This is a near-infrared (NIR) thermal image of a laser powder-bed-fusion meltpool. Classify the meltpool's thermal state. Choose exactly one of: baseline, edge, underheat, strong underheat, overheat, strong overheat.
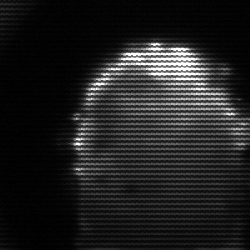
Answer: baseline